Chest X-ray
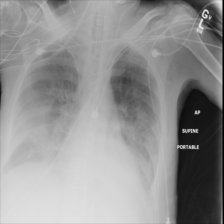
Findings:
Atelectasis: negative
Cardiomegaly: negative
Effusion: positive
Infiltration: negative
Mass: negative
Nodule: negative
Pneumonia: negative
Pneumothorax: negative
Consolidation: negative
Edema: negative
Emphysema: negative
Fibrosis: negative
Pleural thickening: negative
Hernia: negative